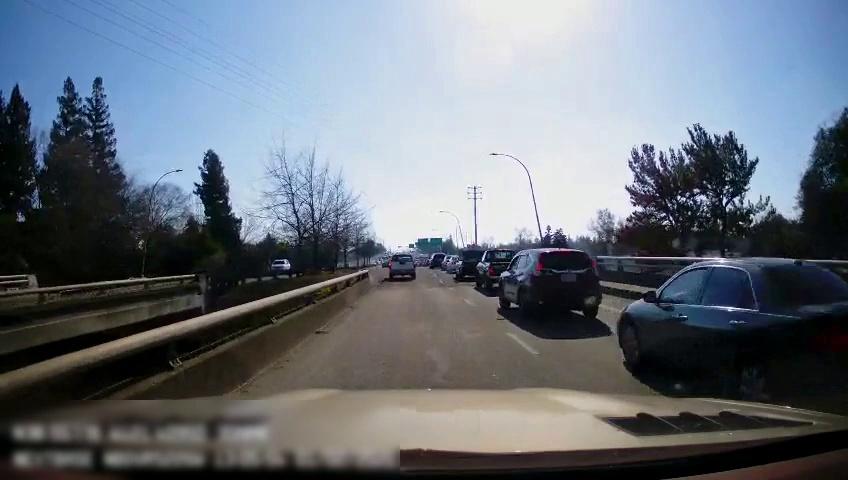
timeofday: Day
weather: Sunny
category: Drivable Space
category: Vehicles | Truck
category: Vehicles | Truck
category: Vehicles | Truck
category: Vehicles | Car
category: Vehicles | Car
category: Vehicles | SUV
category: Vehicles | Car
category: Vehicles | Car
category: Vehicles | SUV
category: Lanes | Alternate Lane
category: Lanes | Alternate Lane
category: Traffic | Signs
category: Traffic | Signs